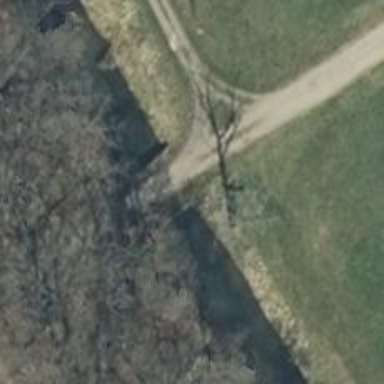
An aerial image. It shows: Compacted track road on bridge with grade 2 track type.